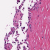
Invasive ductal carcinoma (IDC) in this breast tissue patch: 0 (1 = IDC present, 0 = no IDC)